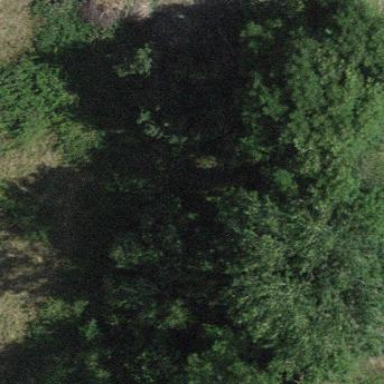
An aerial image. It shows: Forest area.